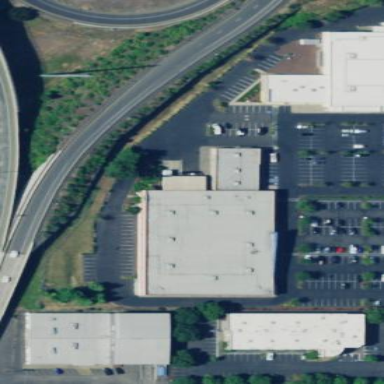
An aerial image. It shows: Retail building.